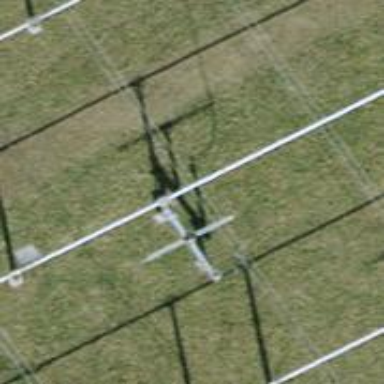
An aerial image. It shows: Switch used for power control.